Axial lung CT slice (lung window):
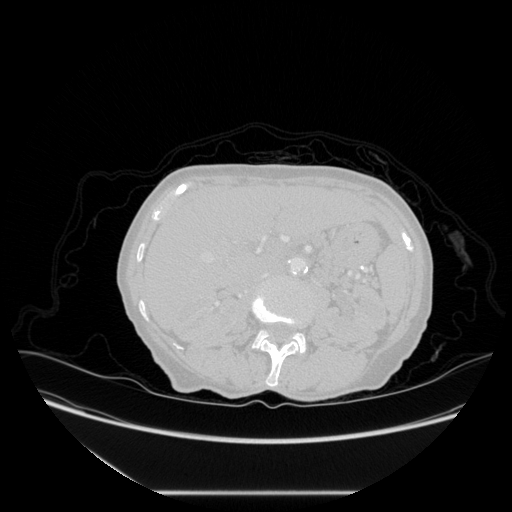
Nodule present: no